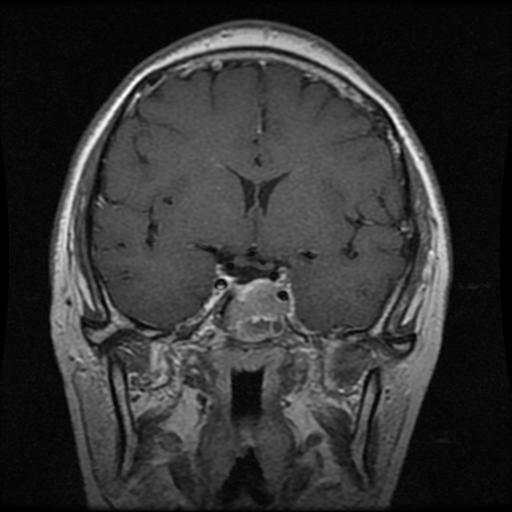
Label: pituitary